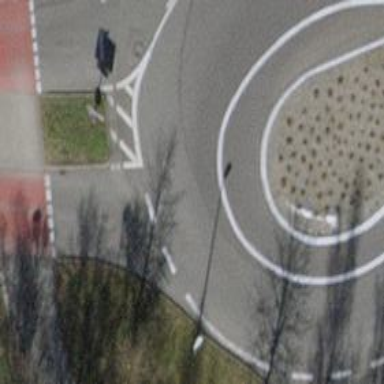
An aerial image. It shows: Residential road with asphalt surface leading to roundabout.